The image shows the envelope spectrum of a rolling-element bearing's vibration signal, with the characteristic fault frequencies (BPFO outer race, BPFI inner race, BSF ball, FTF cage) marked as reference lines. Diagnose the bearing from this image, choosing from: normal, inner_race, outer_race, ball.
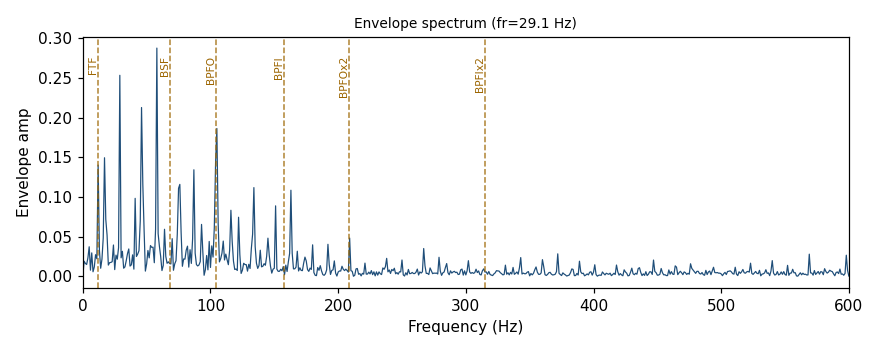
Answer: outer_race